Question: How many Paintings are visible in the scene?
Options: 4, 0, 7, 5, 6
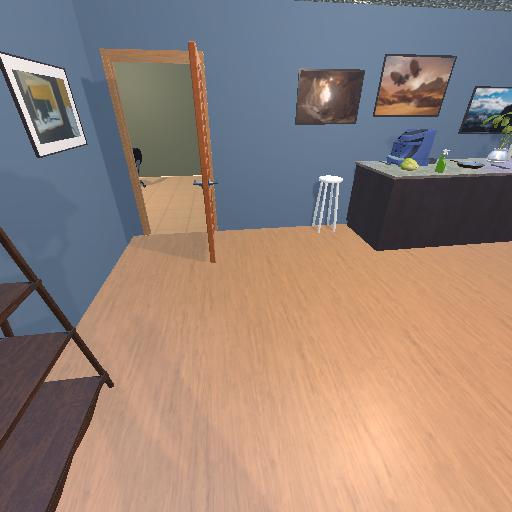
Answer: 4